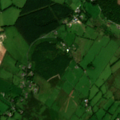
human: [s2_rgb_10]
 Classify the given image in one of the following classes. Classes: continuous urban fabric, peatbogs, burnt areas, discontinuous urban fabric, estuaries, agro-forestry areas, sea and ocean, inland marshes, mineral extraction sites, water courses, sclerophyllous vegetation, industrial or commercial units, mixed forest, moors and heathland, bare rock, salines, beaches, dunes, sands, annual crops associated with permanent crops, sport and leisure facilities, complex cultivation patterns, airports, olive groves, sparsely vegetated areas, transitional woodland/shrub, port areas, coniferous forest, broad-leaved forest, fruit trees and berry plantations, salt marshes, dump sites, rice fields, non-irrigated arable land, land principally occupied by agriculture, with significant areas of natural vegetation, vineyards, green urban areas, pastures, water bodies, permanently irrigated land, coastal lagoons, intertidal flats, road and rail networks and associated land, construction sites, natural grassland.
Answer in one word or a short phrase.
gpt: pastures, land principally occupied by agriculture, with significant areas of natural vegetation, coniferous forest, moors and heathland